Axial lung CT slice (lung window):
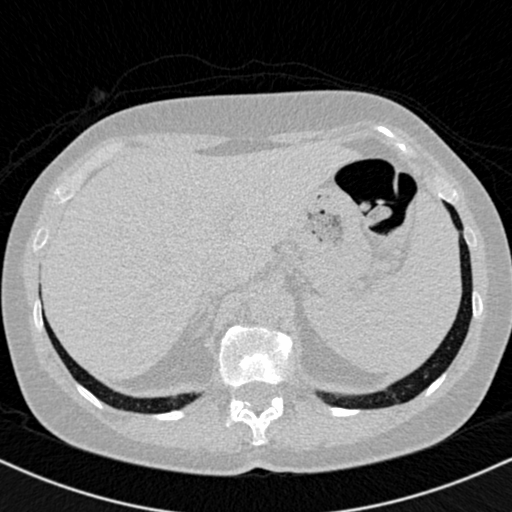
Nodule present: no